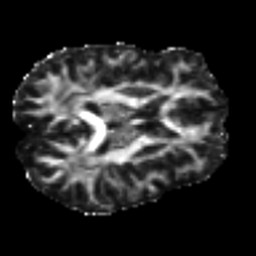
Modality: FA
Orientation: axial
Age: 37
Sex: female
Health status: ill
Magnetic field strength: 3 T
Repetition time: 9 s
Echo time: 0.093 s